Question: this snippets is from my 'Book' model:
'''
class Book extends \Eloquent
{
public function delete()
{
// delete all related cover photos
$this->cover()->delete();
// delete all related comments photos
$this->posts()->comments()->delete();
// delete all related Blurbs
$this->posts()->delete();
// delete the model
return parent::delete();
}
}
'''
in 'Post' model I wrote:
'''
function book() {
return $this->belongsTo('Book');
}
function comments() {
return $this->hasMany('Comment');
}
function user() {
return $this->belongsTo('User');
}
public function delete()
{
// delete all related comments also
$this->comments()->delete();
// delete the model
return parent::delete();
}
'''
in 'Comment' model I wrote:
'''
function posts() {
return $this->belongsTo('Post');
}
function user() {
return $this->belongsTo('User');
}
'''
Now, when I try to remove the book it says.
'Call to undefined method Illuminate\Database\Query\Builder::comments()'

So, I understand the book models delete comments isn't working right, but don't understand how to resolve it.
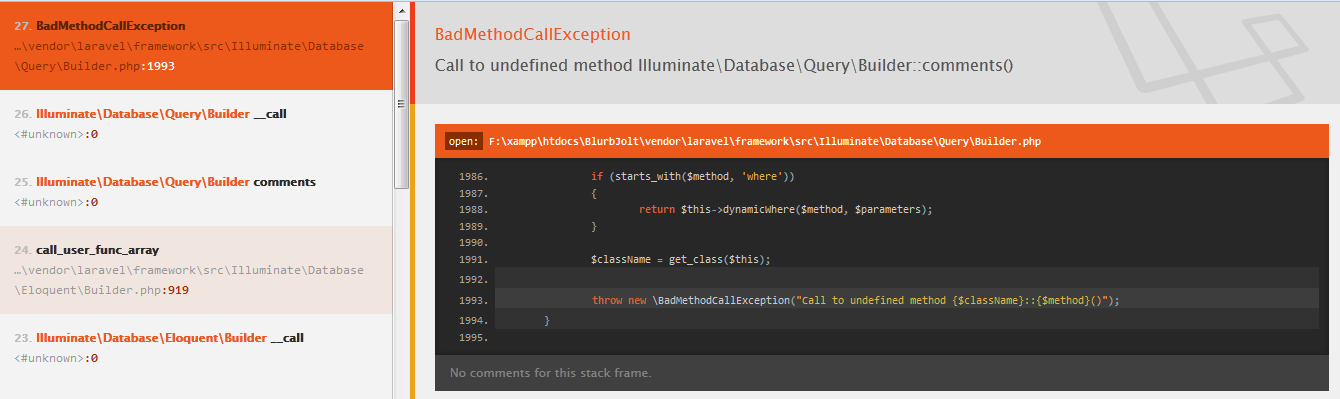
Answer: You probably need to update your database schema, with correct indices, foreign keys and, as @Razor said, cascade... refer to <URL>